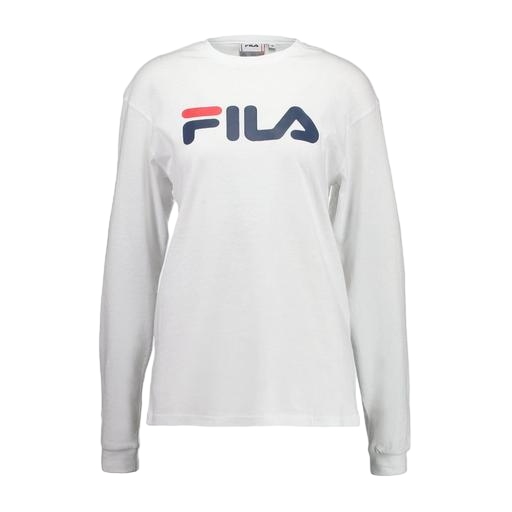
white women's classic long-sleeve t-shirt, white long sleeve logo t-shirt, white graphic long-sleeve tee, white background